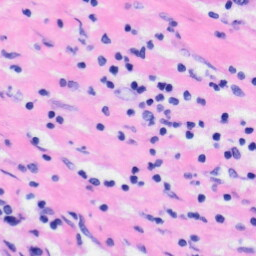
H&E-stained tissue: Liver